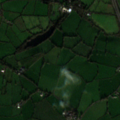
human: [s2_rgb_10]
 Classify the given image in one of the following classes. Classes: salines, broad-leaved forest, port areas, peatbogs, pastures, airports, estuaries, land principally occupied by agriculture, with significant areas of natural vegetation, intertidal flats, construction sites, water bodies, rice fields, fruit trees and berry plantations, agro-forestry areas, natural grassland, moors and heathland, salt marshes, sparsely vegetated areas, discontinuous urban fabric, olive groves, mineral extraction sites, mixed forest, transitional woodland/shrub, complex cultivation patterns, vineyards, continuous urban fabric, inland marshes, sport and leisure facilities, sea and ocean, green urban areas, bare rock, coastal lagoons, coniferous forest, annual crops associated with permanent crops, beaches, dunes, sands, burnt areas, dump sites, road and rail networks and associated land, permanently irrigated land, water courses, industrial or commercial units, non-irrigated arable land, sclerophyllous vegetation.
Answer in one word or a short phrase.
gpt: pastures, mixed forest